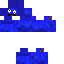
A female human skin with dark skin, wearing white bald dressed in a blue tshirt and blue pants, featuring a closed mouth.